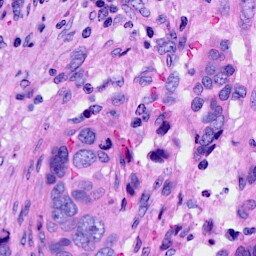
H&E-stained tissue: Ovarian